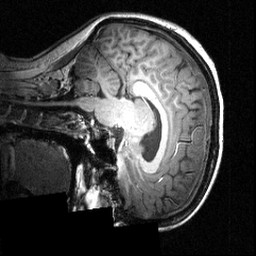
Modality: T1w
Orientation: sagittal
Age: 21
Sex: female
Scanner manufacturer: siemens
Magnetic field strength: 3.951 T
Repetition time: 1.5 s
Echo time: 0.00335 s